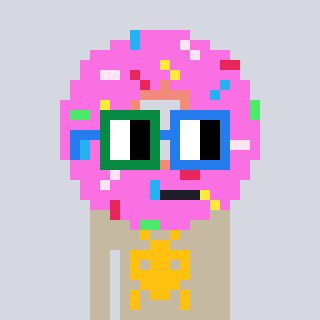
a pixel art character with square green and blue glasses, a doughnut-shaped head and a bege-colored body on a cool background